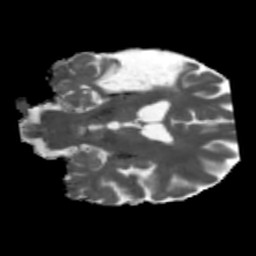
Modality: MD
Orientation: coronal
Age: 66
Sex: male
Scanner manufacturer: siemens
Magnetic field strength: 3 T
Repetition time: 5.47 s
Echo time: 0.0854 s